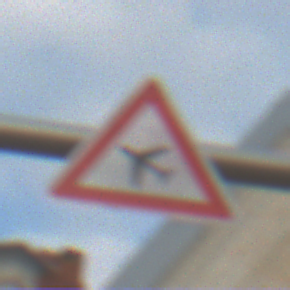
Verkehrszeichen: FlugbetriebRechts
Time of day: MorningAfternoon
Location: Outdoor (Nature)
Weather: PartlyCloudy
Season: Autumn
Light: Natural